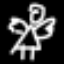
Label: angel